Field crop: tomato
Growth stage: 2
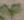
Species: solanum